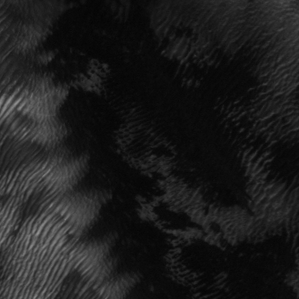
Label: frost